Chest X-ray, PA view. Patient: 30 years old, sex M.
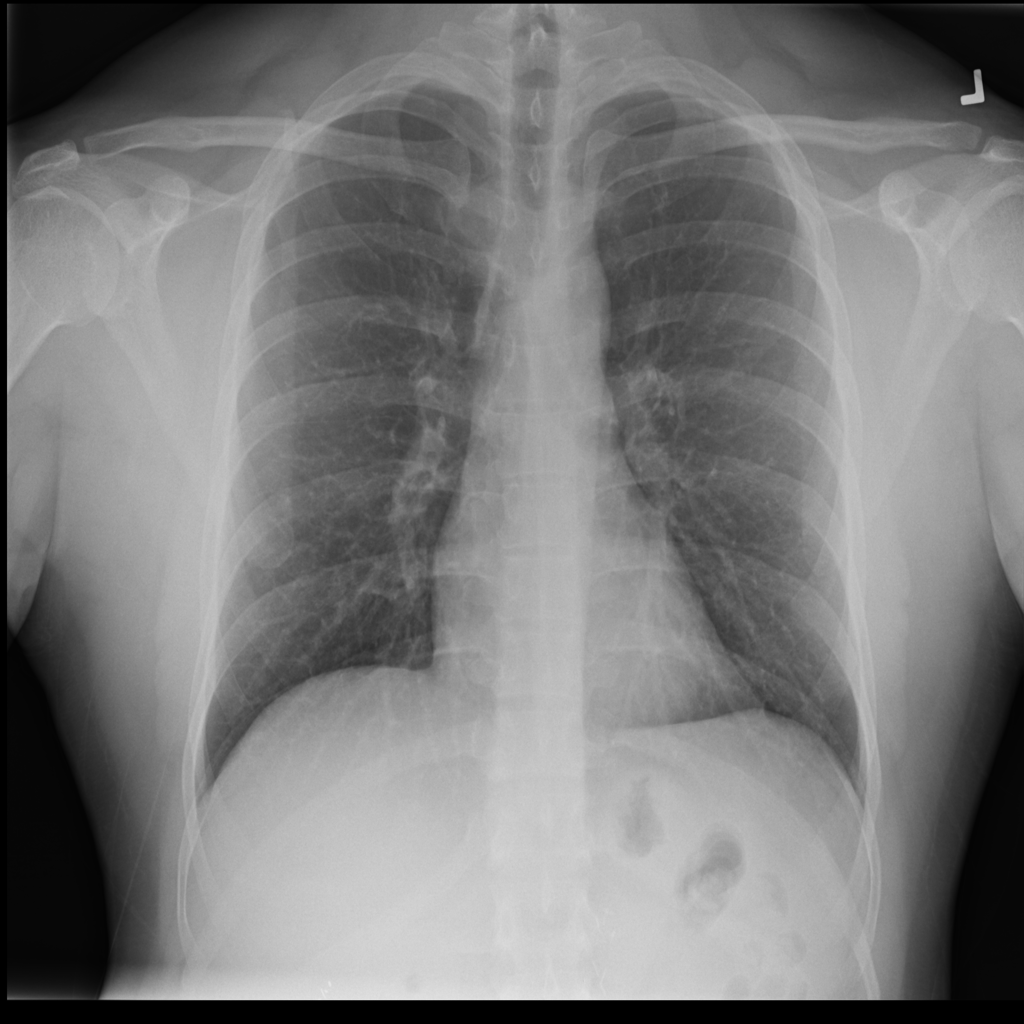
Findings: Effusion, Infiltration